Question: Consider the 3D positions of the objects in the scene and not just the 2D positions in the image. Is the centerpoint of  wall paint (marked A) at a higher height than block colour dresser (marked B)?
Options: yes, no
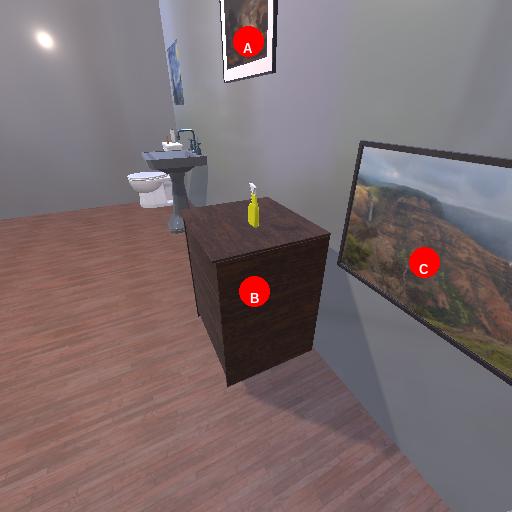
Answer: yes